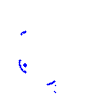
Particle: proton